Question: I'm doing some Android work in IntelliJ 13. I've created an Android test application so I can start writing unit tests. IntelliJ is reporting an error I haven't seen before and this error does prevent the code from working:
> Call requires API level 3 (current min is 1)
It will also have an error at the class level that is:
> Class requires API level 3 (current min is 1)
And sometimes it will say level 11.

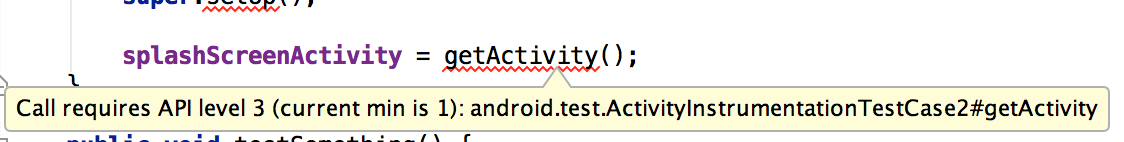
Answer: You need to set min SDK version in AndroidManifest like
'''
<uses-sdk android:targetSdkVersion="18" android:minSdkVersion="11"/>
'''